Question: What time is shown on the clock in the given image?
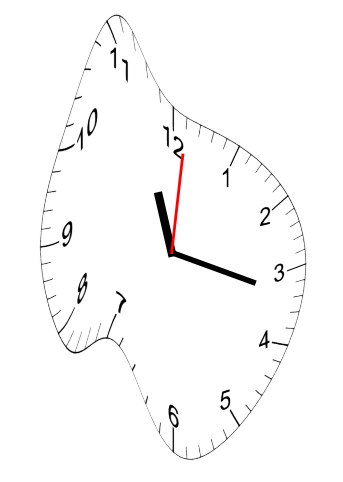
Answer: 11:17:01